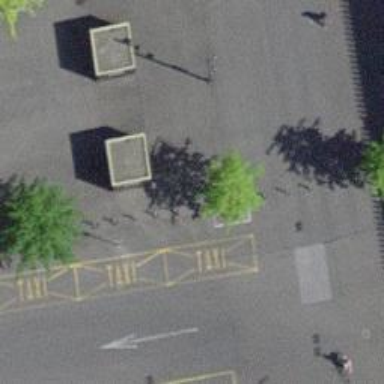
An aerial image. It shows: Bollard barrier.